Field crop: tomato
Growth stage: 1
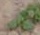
Species: solanum